Question: New in Android, I have followed <URL> to bring Image button to my app, but it fails.
'''
package com.example.rgm;
import android.app.Activity;
import android.os.Bundle;
import android.view.View;
import android.view.View.OnClickListener;
import android.widget.ImageButton;
import android.widget.Toast;
import com.example.rgm.R;
public class MainActivity extends Activity {
ImageButton playButton;
@Override
protected void onCreate(Bundle savedInstanceState) {
super.onCreate(savedInstanceState);
setContentView(R.layout.activity_main);
addListenerOnButton();
}
public void addListenerOnButton() {
playButton = (ImageButton) findViewById(R.id.playButton);
// button action
playButton.setOnClickListener(new OnClickListener() {
public void onClick(View arg0) {
Toast.makeText(MainActivity.this,
"ImageButton is clicked!", Toast.LENGTH_SHORT).show();
}
});
}
}
'''
Here is my activity_main.xml content
'''
<RelativeLayout xmlns:android="http://schemas.android.com/apk/res/android"
xmlns:tools="http://schemas.android.com/tools"
android:layout_width="match_parent"
android:layout_height="match_parent"
android:gravity="fill"
android:paddingBottom="@dimen/activity_vertical_margin"
android:paddingLeft="@dimen/activity_horizontal_margin"
android:paddingRight="@dimen/activity_horizontal_margin"
android:paddingTop="@dimen/activity_vertical_margin"
tools:context=".MainActivity" >
<ImageButton
android:id="@+id/playButton"
android:layout_width="wrap_content"
android:layout_height="wrap_content"
android:layout_alignParentLeft="true"
android:layout_alignParentTop="true"
android:layout_marginTop="118dp"
android:background="@style/AppBaseTheme"
android:contentDescription="@string/play"
android:src="@drawable/play"
/>
</RelativeLayout>
'''
And here is my res/ folder

And Here is my LogCat content
'''
11-17 05:31:10.435: D/AndroidRuntime(1799): Shutting down VM
11-17 05:31:10.435: W/dalvikvm(1799): threadid=1: thread exiting with uncaught exception (group=0xb1a75b90)
11-17 05:31:10.505: E/AndroidRuntime(1799): FATAL EXCEPTION: main
11-17 05:31:10.505: E/AndroidRuntime(1799): Process: com.example.rgm, PID: 1799
11-17 05:31:10.505: E/AndroidRuntime(1799): java.lang.RuntimeException: Unable to start activity ComponentInfo{com.example.rgm/com.example.rgm.MainActivity}: android.view.InflateException: Binary XML file line #12: Error inflating class android.widget.ImageButton
11-17 05:31:10.505: E/AndroidRuntime(1799): at android.app.ActivityThread.performLaunchActivity(ActivityThread.java:2176)
11-17 05:31:10.505: E/AndroidRuntime(1799): at android.app.ActivityThread.handleLaunchActivity(ActivityThread.java:2226)
11-17 05:31:10.505: E/AndroidRuntime(1799): at android.app.ActivityThread.access$700(ActivityThread.java:135)
11-17 05:31:10.505: E/AndroidRuntime(1799): at android.app.ActivityThread$H.handleMessage(ActivityThread.java:1397)
11-17 05:31:10.505: E/AndroidRuntime(1799): at android.os.Handler.dispatchMessage(Handler.java:102)
11-17 05:31:10.505: E/AndroidRuntime(1799): at android.os.Looper.loop(Looper.java:137)
11-17 05:31:10.505: E/AndroidRuntime(1799): at android.app.ActivityThread.main(ActivityThread.java:4998)
11-17 05:31:10.505: E/AndroidRuntime(1799): at java.lang.reflect.Method.invokeNative(Native Method)
11-17 05:31:10.505: E/AndroidRuntime(1799): at java.lang.reflect.Method.invoke(Method.java:515)
11-17 05:31:10.505: E/AndroidRuntime(1799): at com.android.internal.os.ZygoteInit$MethodAndArgsCaller.run(ZygoteInit.java:777)
11-17 05:31:10.505: E/AndroidRuntime(1799): at com.android.internal.os.ZygoteInit.main(ZygoteInit.java:593)
11-17 05:31:10.505: E/AndroidRuntime(1799): at dalvik.system.NativeStart.main(Native Method)
11-17 05:31:10.505: E/AndroidRuntime(1799): Caused by: android.view.InflateException: Binary XML file line #12: Error inflating class android.widget.ImageButton
11-17 05:31:10.505: E/AndroidRuntime(1799): at android.view.LayoutInflater.createView(LayoutInflater.java:620)
11-17 05:31:10.505: E/AndroidRuntime(1799): at com.android.internal.policy.impl.PhoneLayoutInflater.onCreateView(PhoneLayoutInflater.java:56)
11-17 05:31:10.505: E/AndroidRuntime(1799): at android.view.LayoutInflater.onCreateView(LayoutInflater.java:669)
11-17 05:31:10.505: E/AndroidRuntime(1799): at android.view.LayoutInflater.createViewFromTag(LayoutInflater.java:694)
11-17 05:31:10.505: E/AndroidRuntime(1799): at android.view.LayoutInflater.rInflate(LayoutInflater.java:755)
11-17 05:31:10.505: E/AndroidRuntime(1799): at android.view.LayoutInflater.inflate(LayoutInflater.java:492)
11-17 05:31:10.505: E/AndroidRuntime(1799): at android.view.LayoutInflater.inflate(LayoutInflater.java:397)
11-17 05:31:10.505: E/AndroidRuntime(1799): at android.view.LayoutInflater.inflate(LayoutInflater.java:353)
11-17 05:31:10.505: E/AndroidRuntime(1799): at com.android.internal.policy.impl.PhoneWindow.setContentView(PhoneWindow.java:290)
11-17 05:31:10.505: E/AndroidRuntime(1799): at android.app.Activity.setContentView(Activity.java:1928)
11-17 05:31:10.505: E/AndroidRuntime(1799): at com.example.rgm.MainActivity.onCreate(MainActivity.java:19)
11-17 05:31:10.505: E/AndroidRuntime(1799): at android.app.Activity.performCreate(Activity.java:5243)
11-17 05:31:10.505: E/AndroidRuntime(1799): at android.app.Instrumentation.callActivityOnCreate(Instrumentation.java:1087)
11-17 05:31:10.505: E/AndroidRuntime(1799): at android.app.ActivityThread.performLaunchActivity(ActivityThread.java:2140)
11-17 05:31:10.505: E/AndroidRuntime(1799): ... 11 more
11-17 05:31:10.505: E/AndroidRuntime(1799): Caused by: java.lang.reflect.InvocationTargetException
11-17 05:31:10.505: E/AndroidRuntime(1799): at java.lang.reflect.Constructor.constructNative(Native Method)
11-17 05:31:10.505: E/AndroidRuntime(1799): at java.lang.reflect.Constructor.newInstance(Constructor.java:423)
11-17 05:31:10.505: E/AndroidRuntime(1799): at android.view.LayoutInflater.createView(LayoutInflater.java:594)
11-17 05:31:10.505: E/AndroidRuntime(1799): ... 24 more
11-17 05:31:10.505: E/AndroidRuntime(1799): Caused by: android.content.res.Resources$NotFoundException: Resource is not a Drawable (color or path): TypedValue{t=0x1/d=0x7f060000 a=-1 r=0x7f060000}
11-17 05:31:10.505: E/AndroidRuntime(1799): at android.content.res.Resources.loadDrawable(Resources.java:2068)
11-17 05:31:10.505: E/AndroidRuntime(1799): at android.content.res.TypedArray.getDrawable(TypedArray.java:602)
11-17 05:31:10.505: E/AndroidRuntime(1799): at android.view.View.<init>(View.java:3545)
11-17 05:31:10.505: E/AndroidRuntime(1799): at android.widget.ImageView.<init>(ImageView.java:123)
11-17 05:31:10.505: E/AndroidRuntime(1799): at android.widget.ImageButton.<init>(ImageButton.java:87)
11-17 05:31:10.505: E/AndroidRuntime(1799): at android.widget.ImageButton.<init>(ImageButton.java:83)
11-17 05:31:10.505: E/AndroidRuntime(1799): ... 27 more
'''
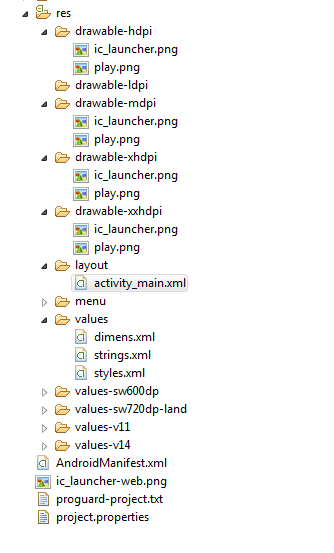
Answer: Try removing this line
'''
android:background="@style/AppBaseTheme"
'''